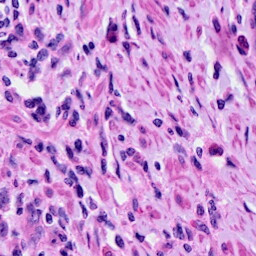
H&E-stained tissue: Cervix